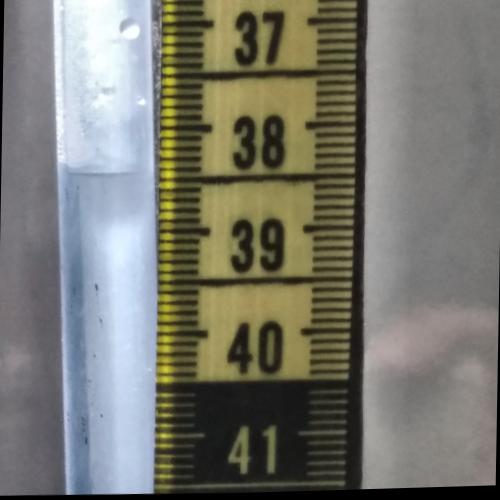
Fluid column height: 38.4 cm